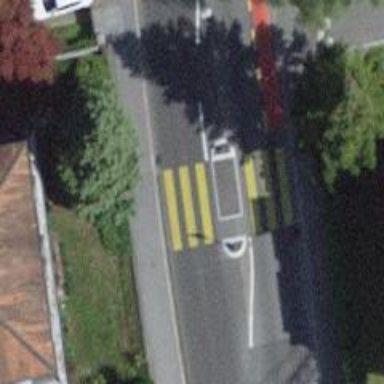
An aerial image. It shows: Uncontrolled zebra crossing with island. The crossing is marked with zebra stripes.